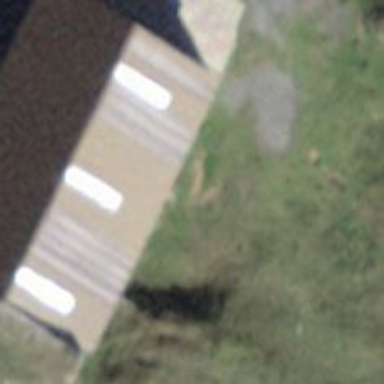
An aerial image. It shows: Shed building.